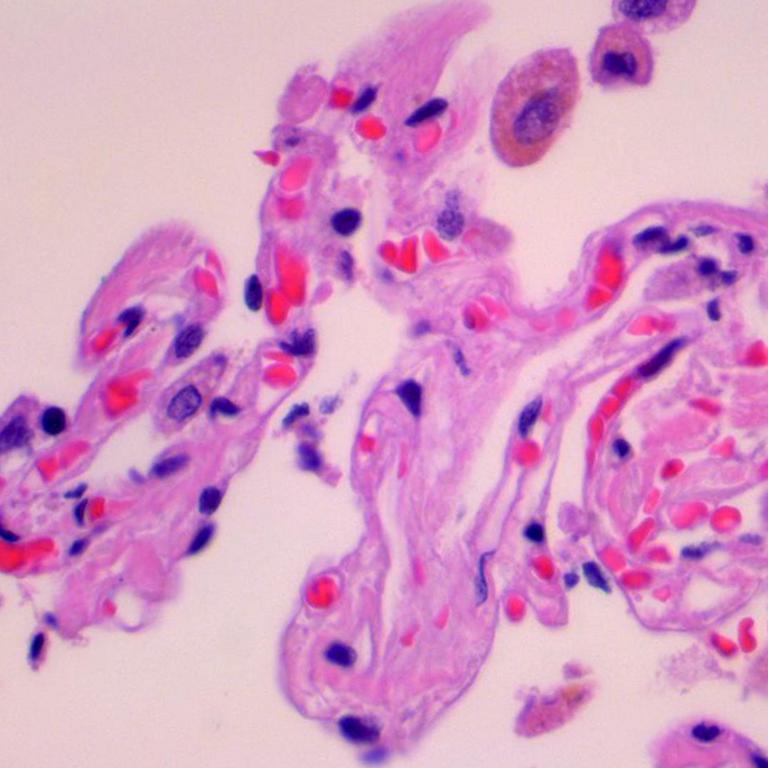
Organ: lung
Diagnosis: benign